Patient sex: M
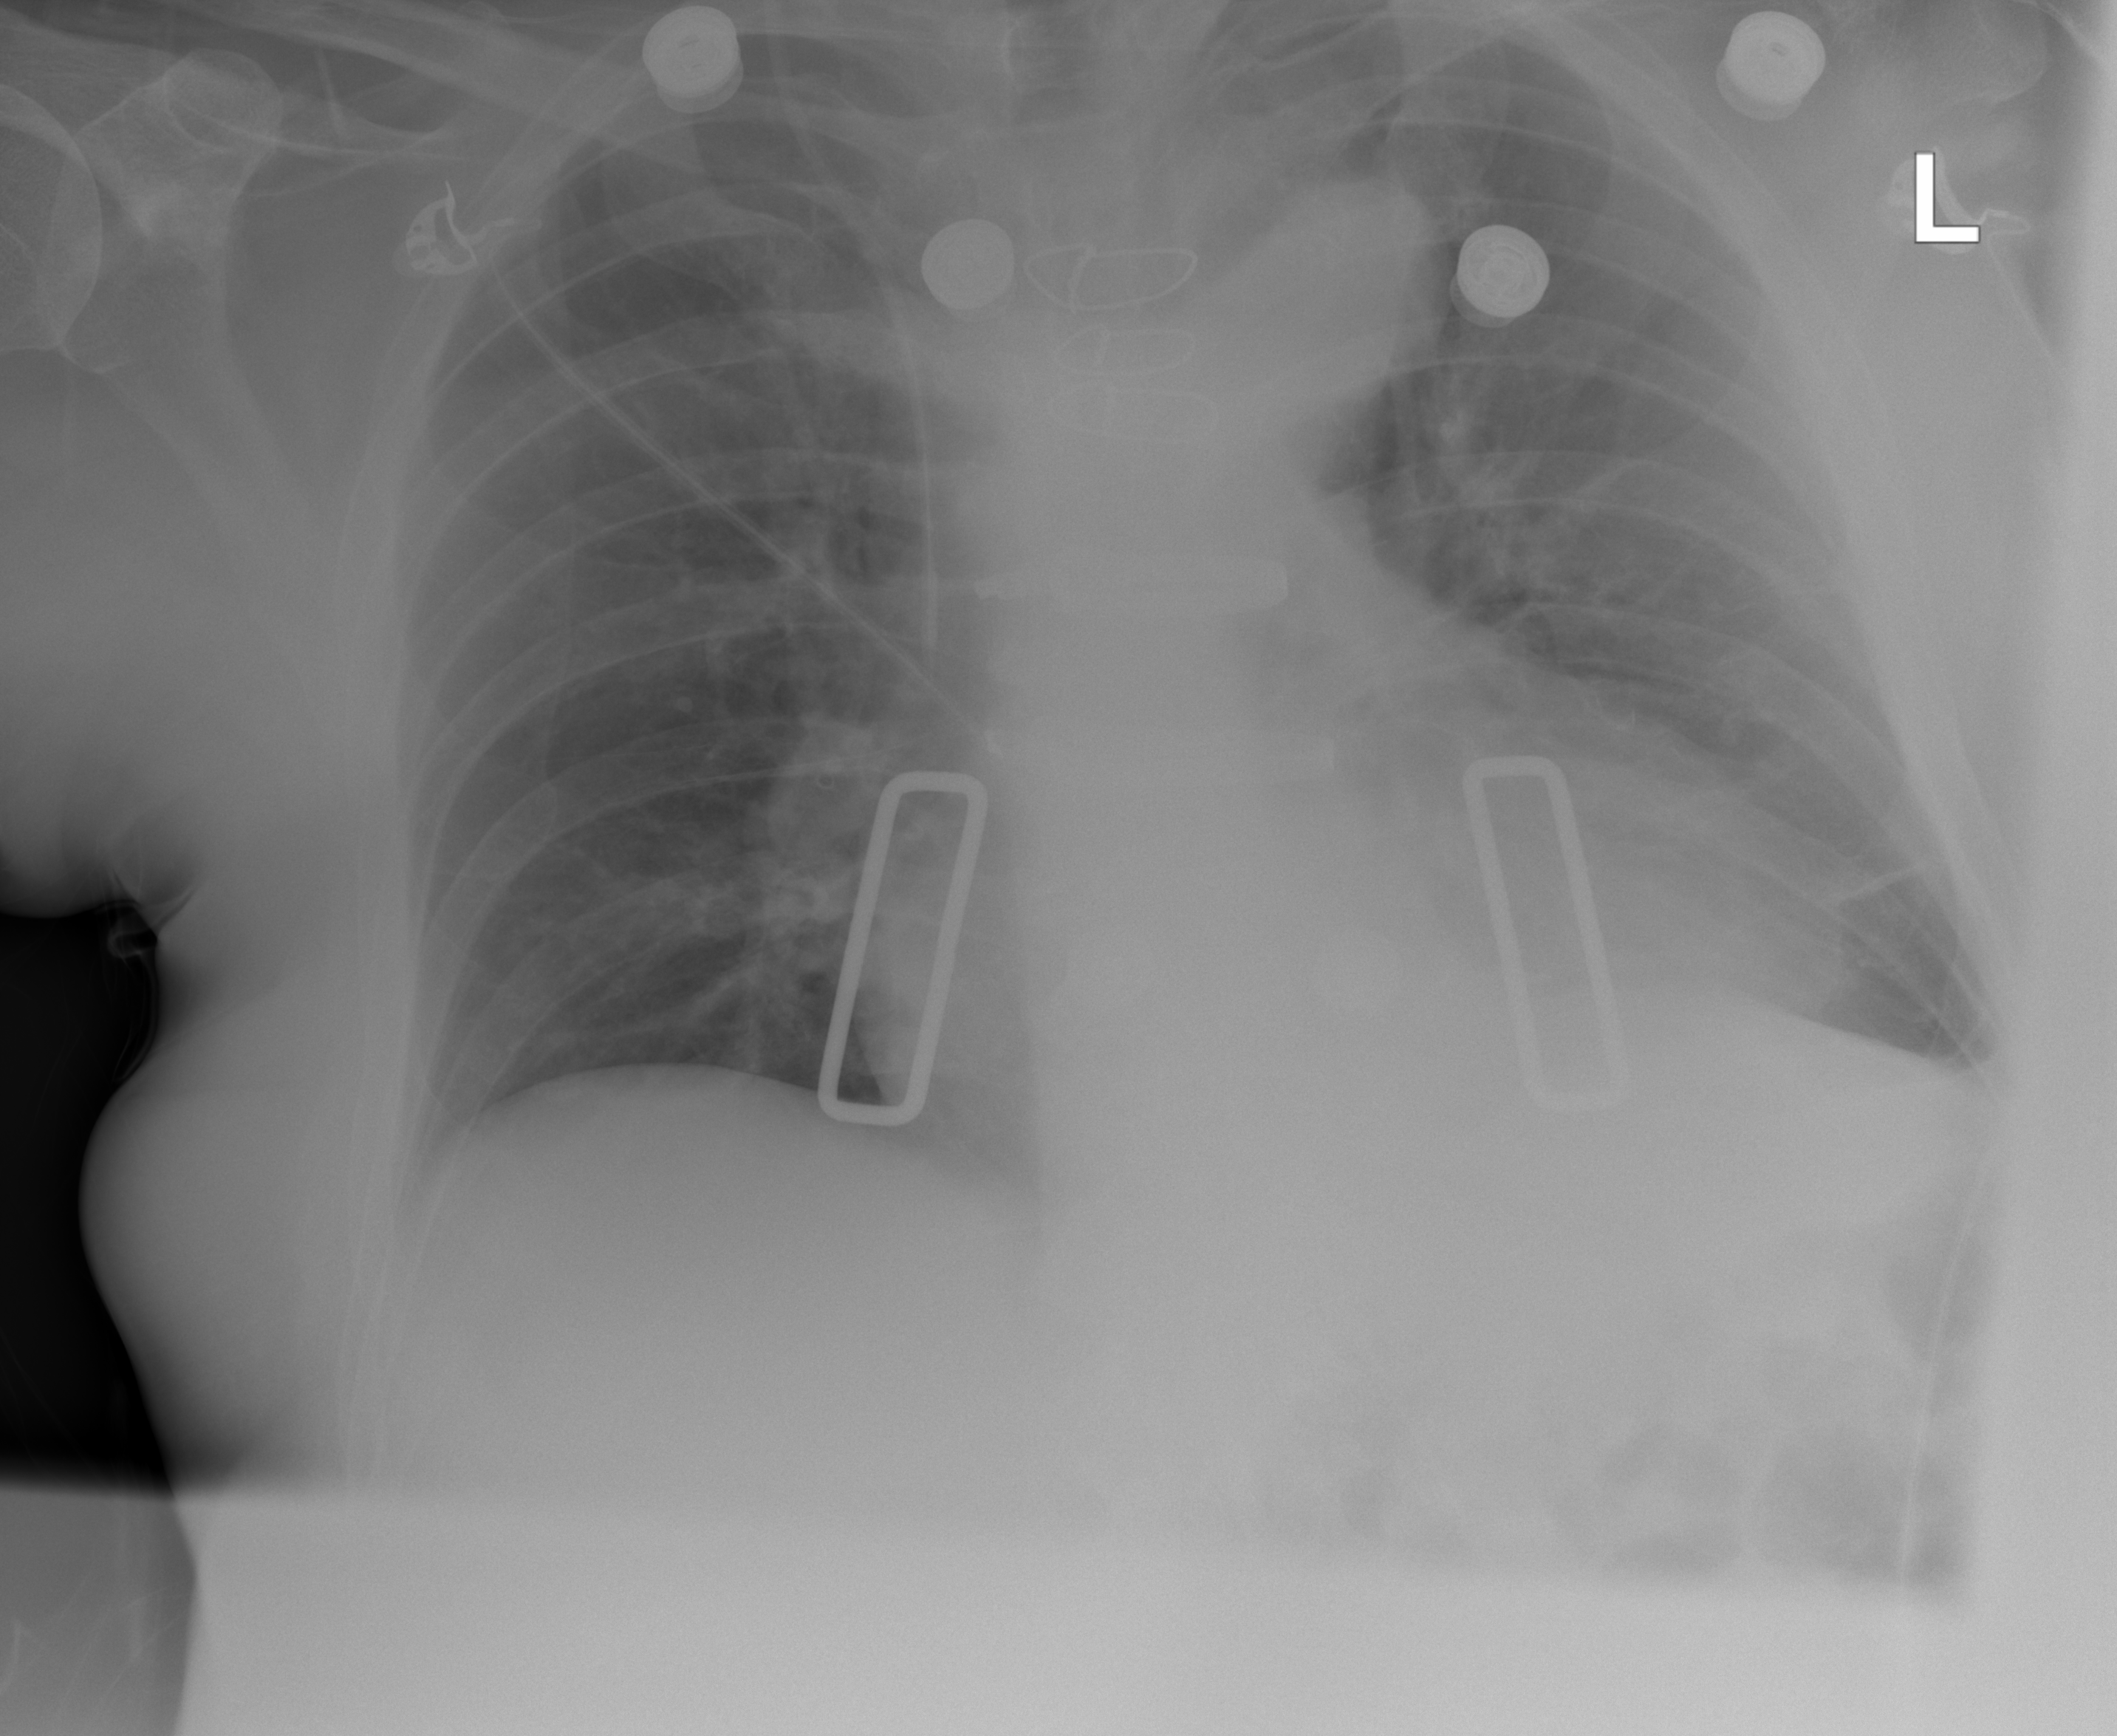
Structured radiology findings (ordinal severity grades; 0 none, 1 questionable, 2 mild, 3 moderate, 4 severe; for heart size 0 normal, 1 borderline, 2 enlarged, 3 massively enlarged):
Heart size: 2
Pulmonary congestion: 2
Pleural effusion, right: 0
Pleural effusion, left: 1
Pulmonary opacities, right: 0
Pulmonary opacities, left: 0
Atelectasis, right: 2
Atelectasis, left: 2